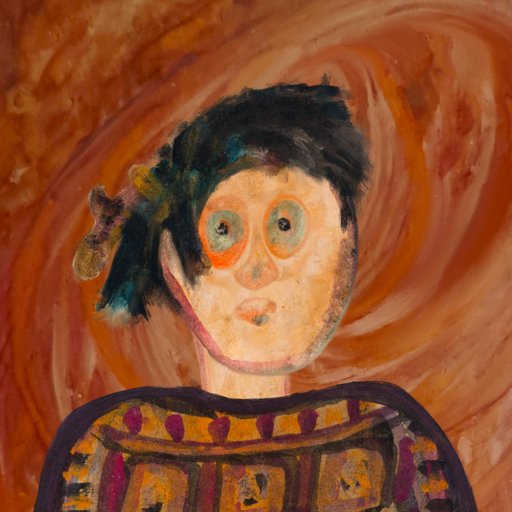
Background: Pious_Lady, Head And Neck Front: Childish, Face Front: Childish, Bust: Doll, Hair Front: Pipe, Head Accessory: Blank, Second Necklace: Blank, Necklace: Blank, Baby: Blank